Interaction volume radius: 10 \u00c5
Interaction volume height: 10 \u00c5
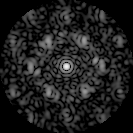
Disorder parameter: 0.5724